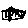
Label: circle